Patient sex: M
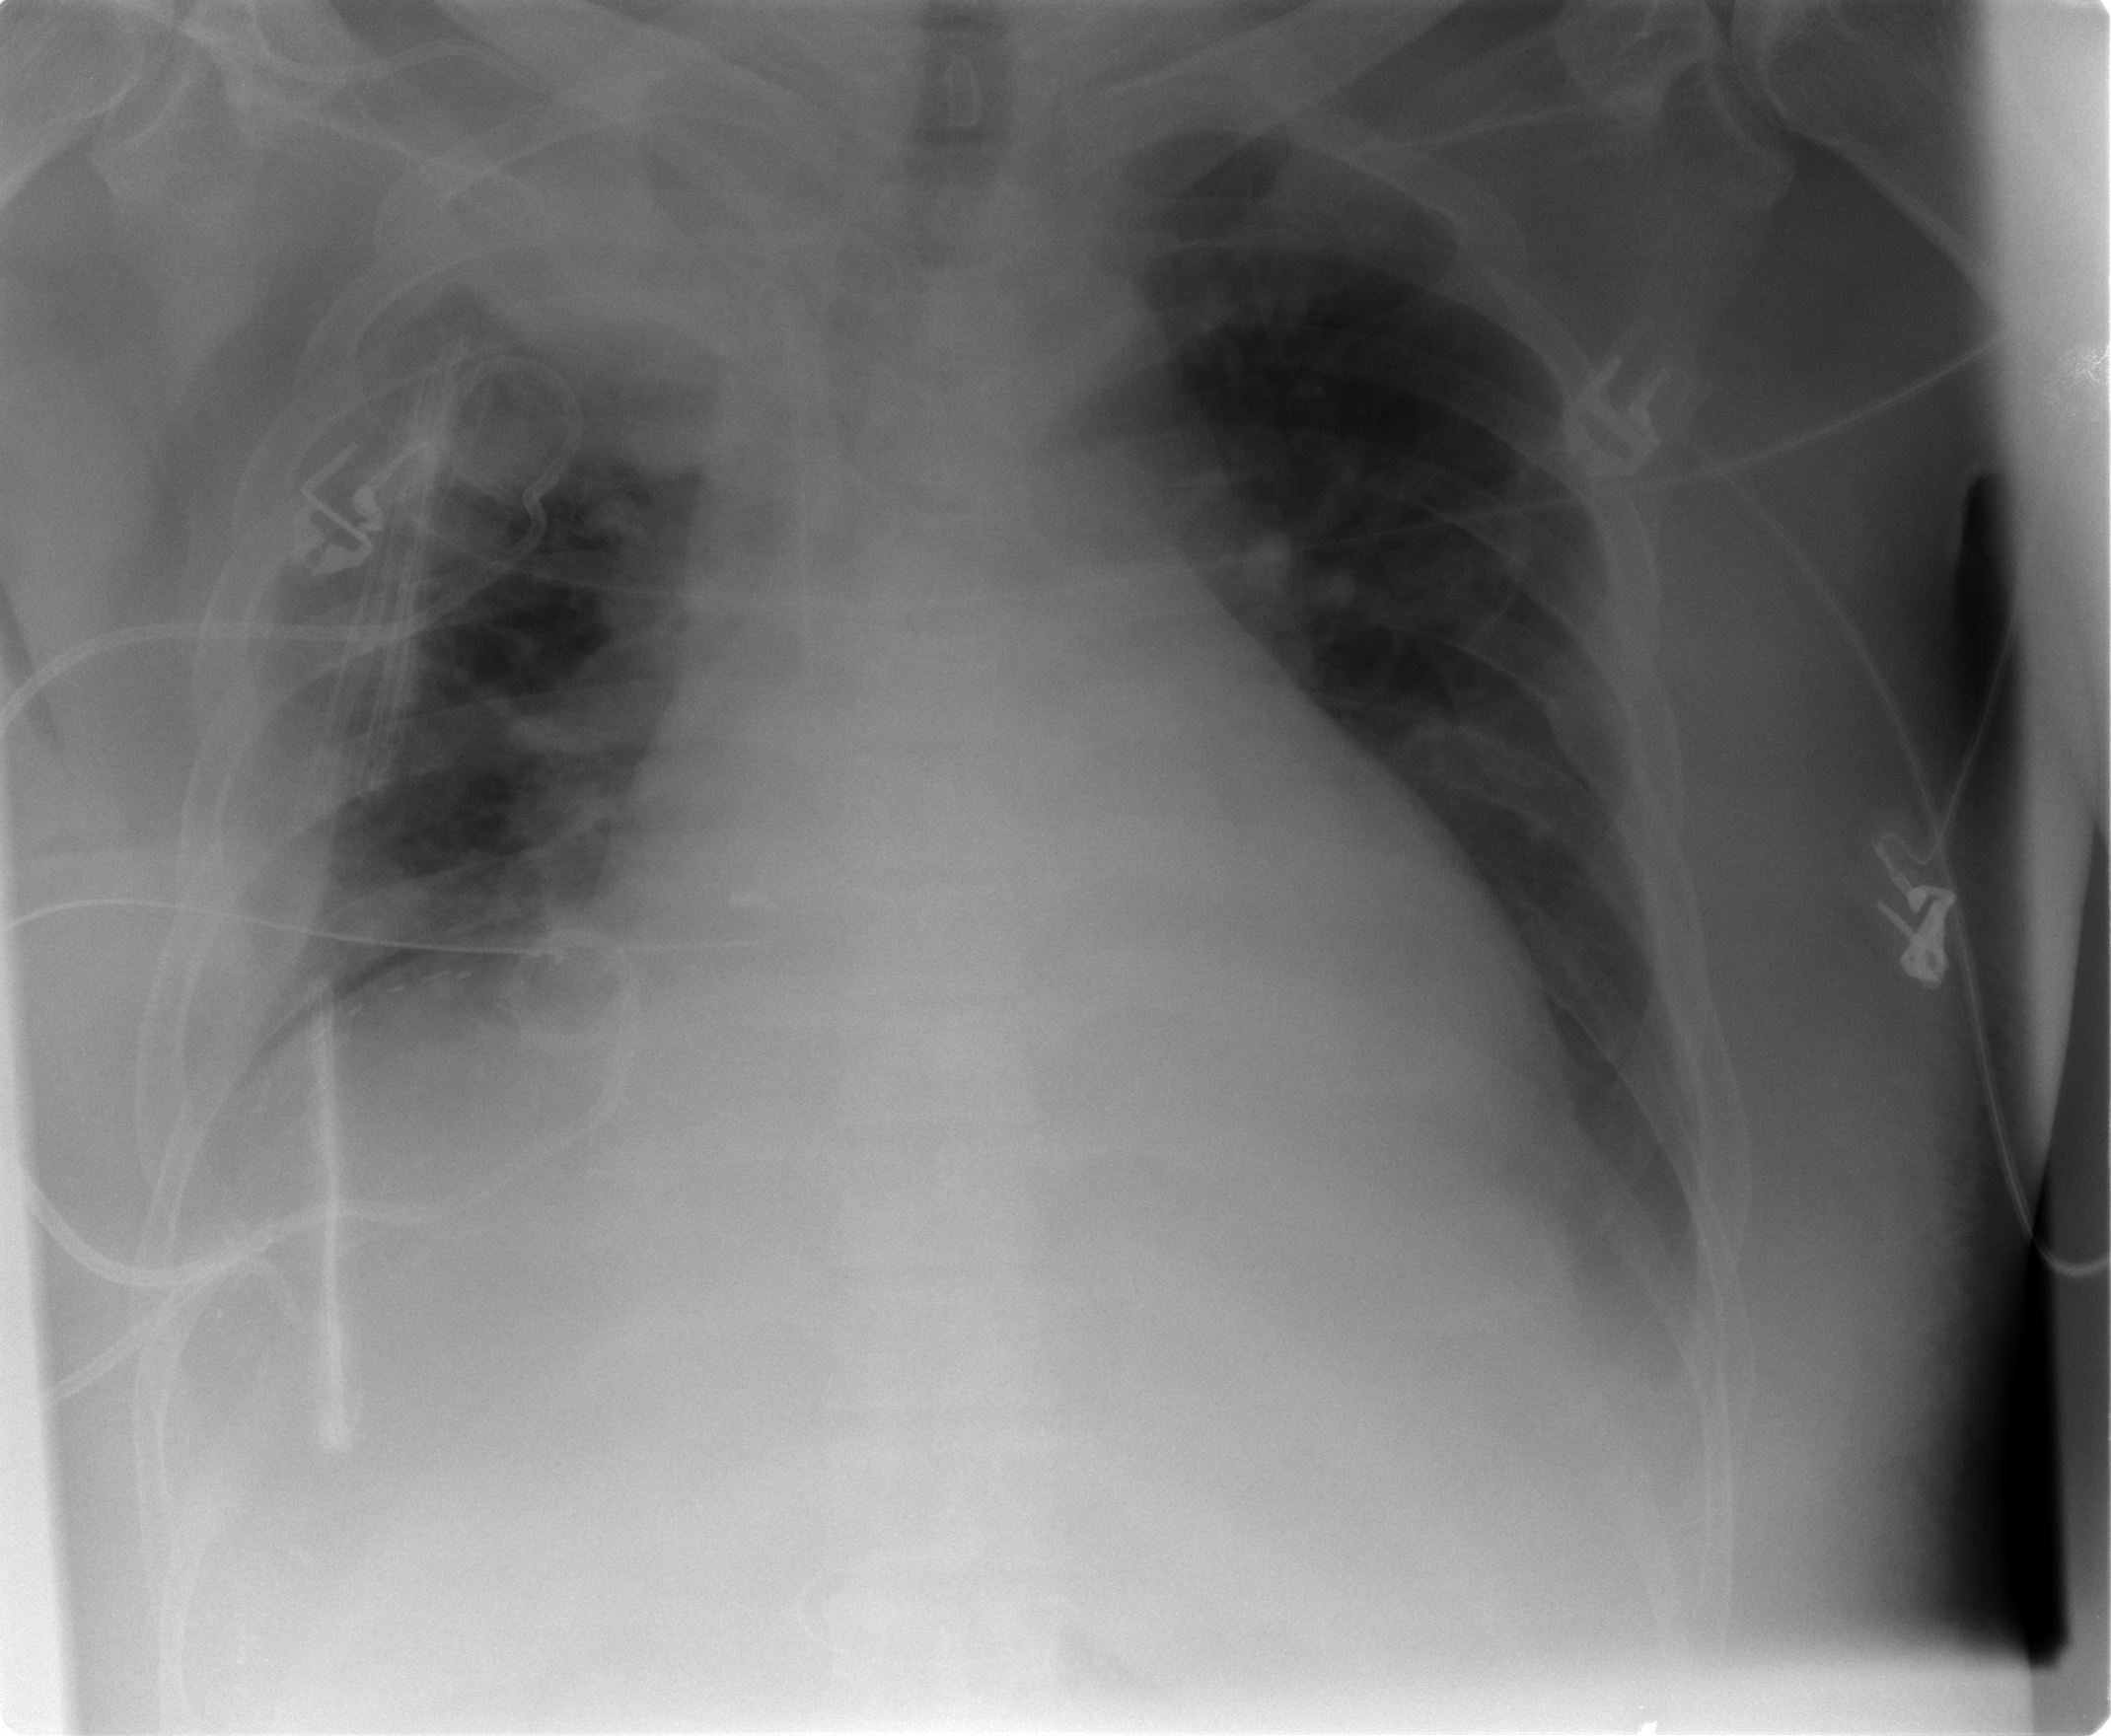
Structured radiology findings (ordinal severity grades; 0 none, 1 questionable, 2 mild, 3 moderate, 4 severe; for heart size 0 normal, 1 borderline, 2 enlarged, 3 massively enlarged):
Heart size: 2
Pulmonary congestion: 0
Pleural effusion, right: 2
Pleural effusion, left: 2
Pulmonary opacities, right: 2
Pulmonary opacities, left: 0
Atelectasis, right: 3
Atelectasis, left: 2